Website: macys
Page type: customer-info-address
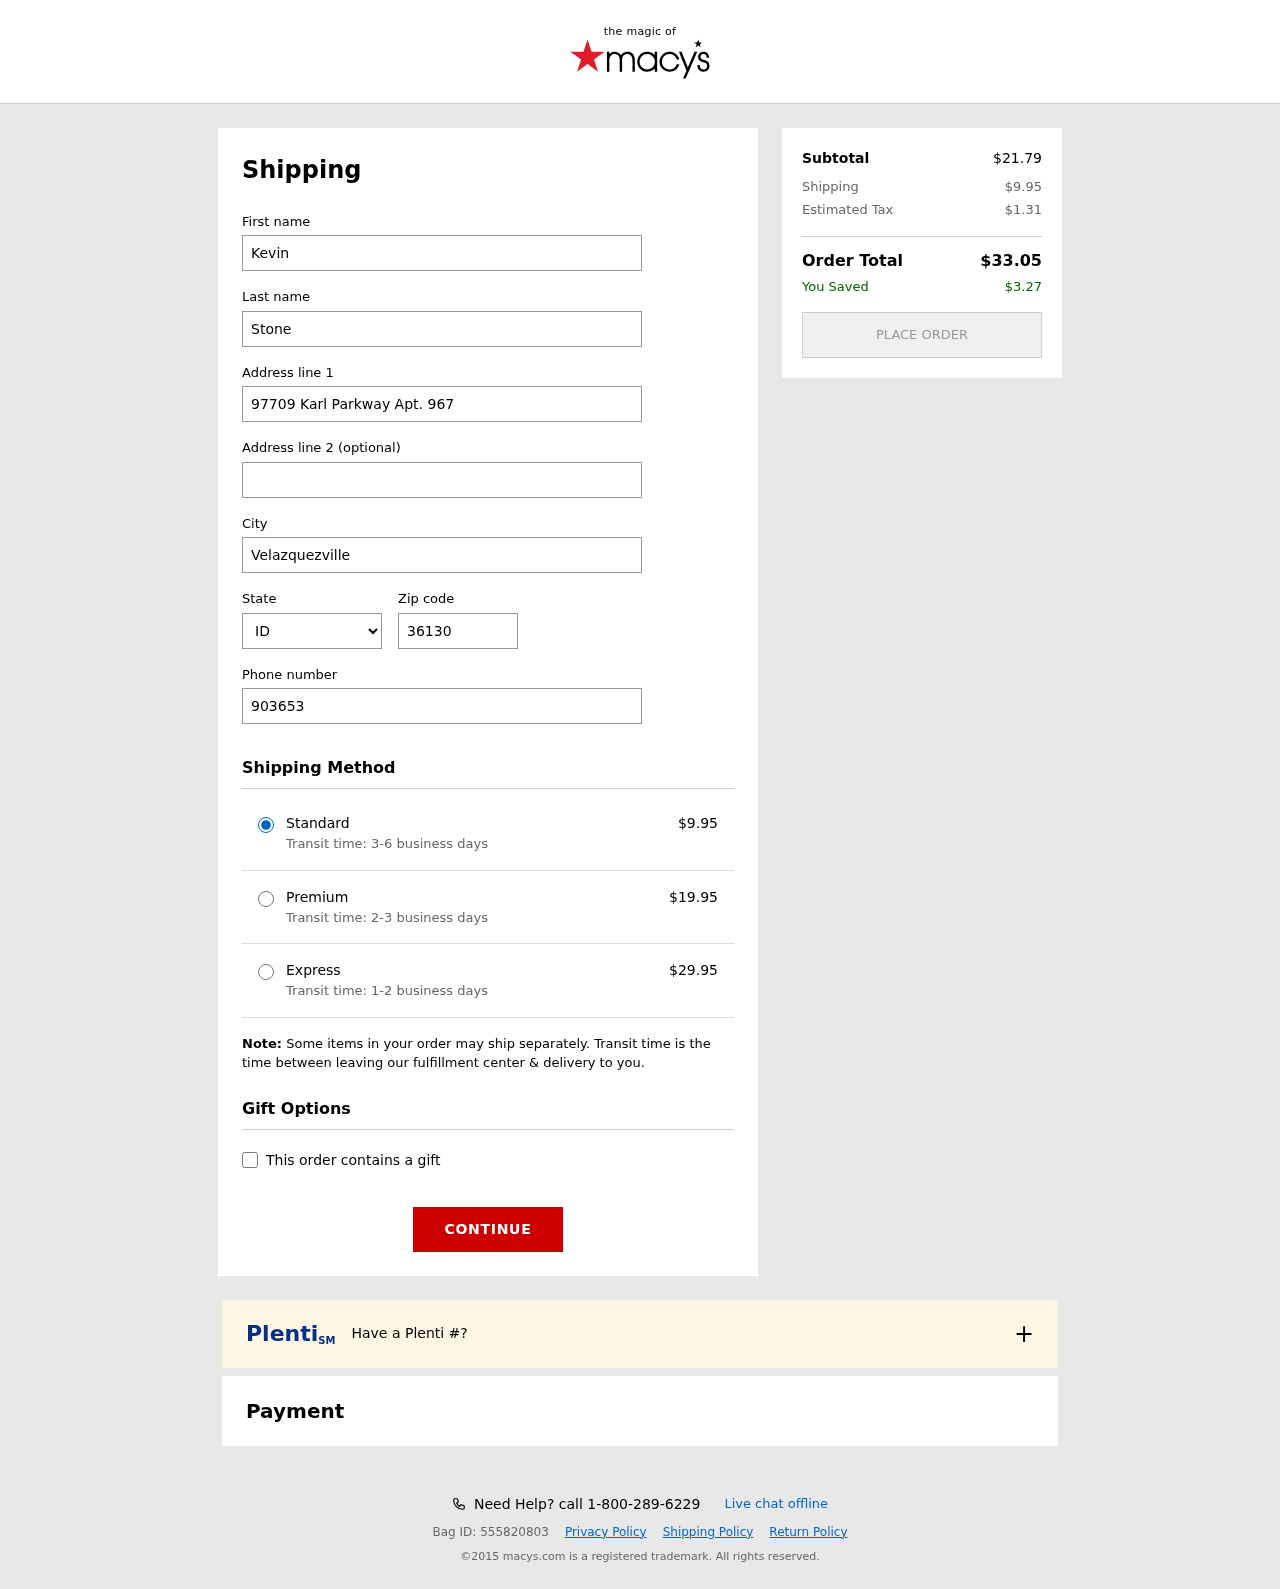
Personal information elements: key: PII_CITY
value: Velazquezville
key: PII_FIRSTNAME
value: Kevin
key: PII_LASTNAME
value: Stone
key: PII_PHONE
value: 9036539463
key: PII_POSTCODE
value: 36130
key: PII_STATE_ABBR
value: ID
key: PII_STREET
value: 97709 Karl Parkway Apt. 967
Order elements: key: ORDER_SHIPPING_COST
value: $9.95
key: ORDER_SHIPPING_COST_PREMIUM
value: $19.95
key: ORDER_SHIPPING_COST_EXPRESS
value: $29.95
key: ORDER_SUBTOTAL
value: $21.79
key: ORDER_TAX
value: $1.31
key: ORDER_TOTAL
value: $33.05
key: ORDER_SAVINGS
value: $3.27